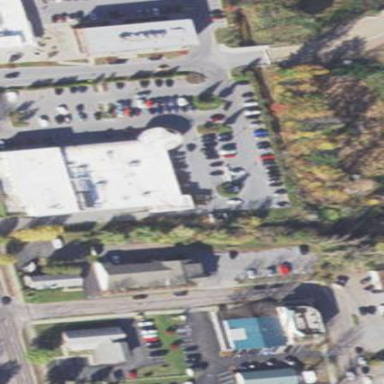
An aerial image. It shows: Parking area with surface.